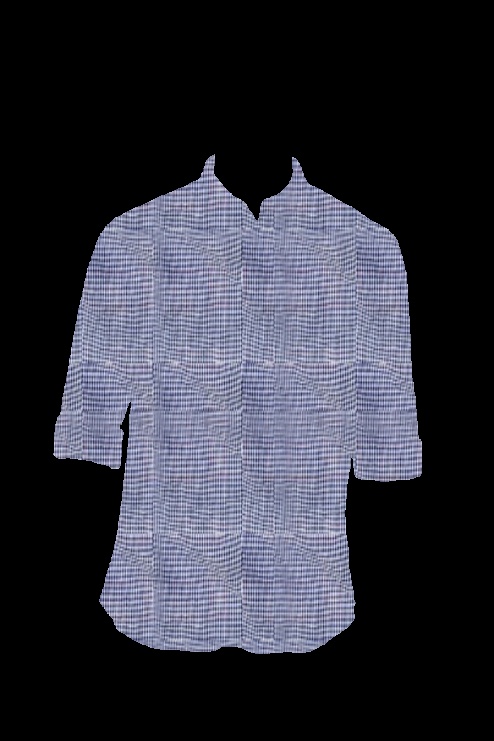
blue check shirt